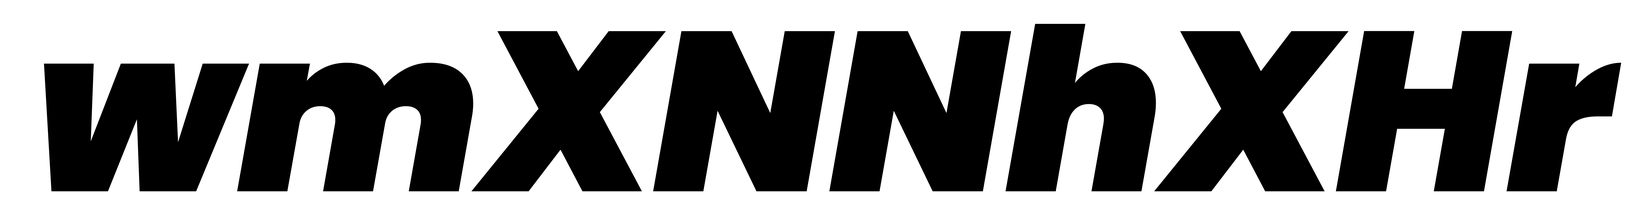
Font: Poppins-BlackItalic